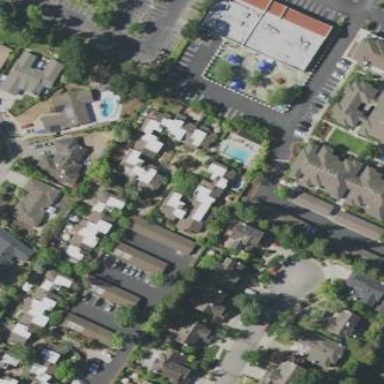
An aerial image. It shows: Residential area with apartments.